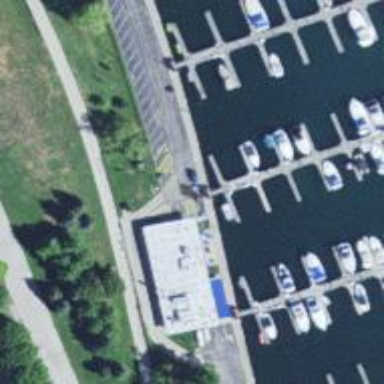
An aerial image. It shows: Man-made pier.